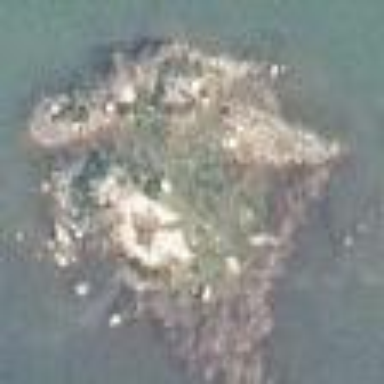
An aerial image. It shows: Islet located along the natural coastline.